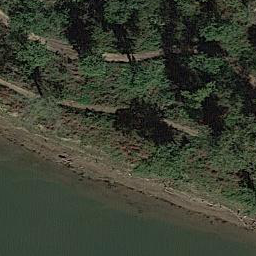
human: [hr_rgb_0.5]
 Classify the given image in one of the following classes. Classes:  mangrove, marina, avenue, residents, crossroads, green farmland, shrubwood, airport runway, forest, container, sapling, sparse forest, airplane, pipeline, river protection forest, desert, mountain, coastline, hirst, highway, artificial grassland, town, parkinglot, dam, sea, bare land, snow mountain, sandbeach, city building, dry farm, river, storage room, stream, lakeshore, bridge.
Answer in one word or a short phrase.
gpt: river protection forest